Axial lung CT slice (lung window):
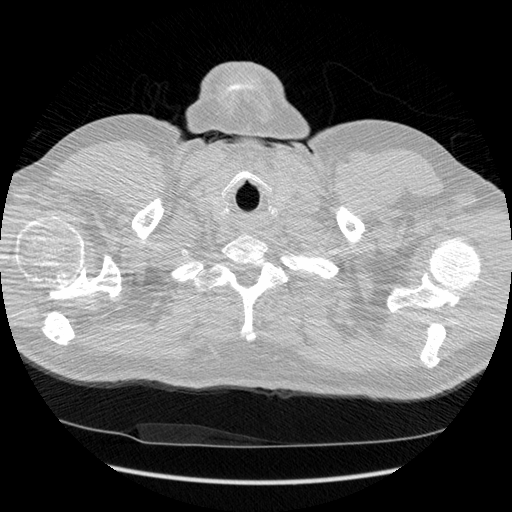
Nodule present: no